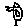
Label: bird